Question: Is there anyway to print out a screen shot of my program? Like... when I press the print button, it will print out a screenshot of the program? I have attached a picture of how it looks... I have a regular print out, but need the screen shot as well.
Thanks in advance,

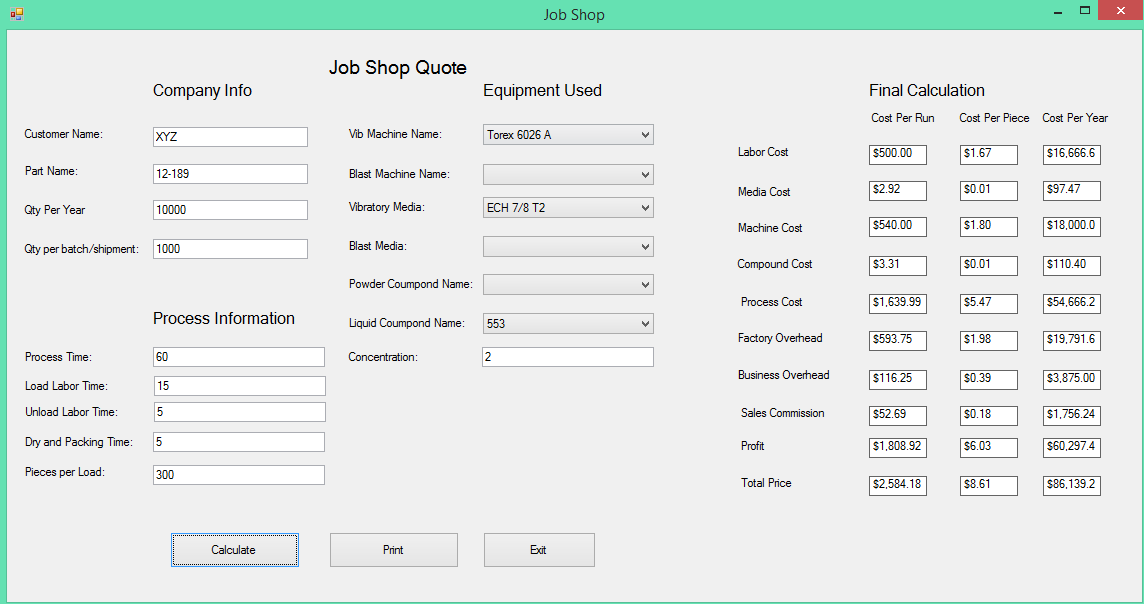
Answer: Add the <URL> component to your form:

Add a button with the following code:
'''
Private Sub btnPrint_Click(ByVal sender As System.Object, ByVal e As System.EventArgs) Handles btnPrint.Click
PrintForm1.PrintAction = Printing.PrintAction.PrintToPrinter
PrintForm1.Print()
End Sub
'''
Done.